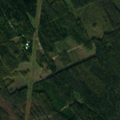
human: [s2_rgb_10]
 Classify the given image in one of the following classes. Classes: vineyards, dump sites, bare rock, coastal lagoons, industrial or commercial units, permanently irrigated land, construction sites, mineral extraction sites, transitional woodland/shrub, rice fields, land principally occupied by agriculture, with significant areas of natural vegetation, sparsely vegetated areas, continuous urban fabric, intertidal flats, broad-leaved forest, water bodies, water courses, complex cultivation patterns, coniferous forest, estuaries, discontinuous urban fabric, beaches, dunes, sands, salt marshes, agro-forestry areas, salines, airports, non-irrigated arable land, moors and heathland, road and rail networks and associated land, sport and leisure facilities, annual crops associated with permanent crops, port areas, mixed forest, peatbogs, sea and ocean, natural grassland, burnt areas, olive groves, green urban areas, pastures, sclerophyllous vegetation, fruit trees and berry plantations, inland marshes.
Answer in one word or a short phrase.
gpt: coniferous forest, mixed forest, transitional woodland/shrub